Question: As we know, we can store netmodules in assemblies instead of putting them into different files and linked them in Assembly. But as each Managed Modules have their own PE Header, CLR Header, Metadata I wonder when they are embeded into one assembly, do these headers become one complete header that describe for every managed module in the assembly or they still be separated?

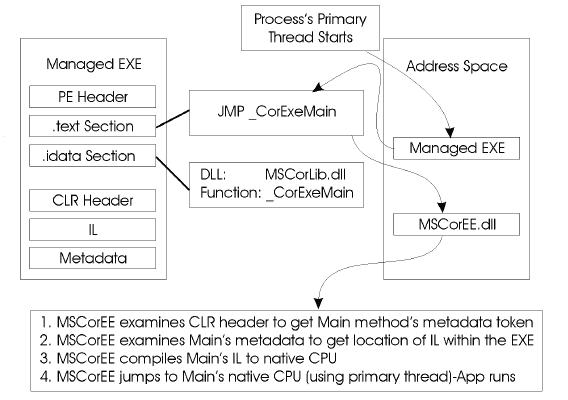
Answer: .netmodules must be linked by 'al.exe' to create a usable assembly. It's the linker's job to generate the final version of the metadata in the assembly. The one and only.